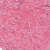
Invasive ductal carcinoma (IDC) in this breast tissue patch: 0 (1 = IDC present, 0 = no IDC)